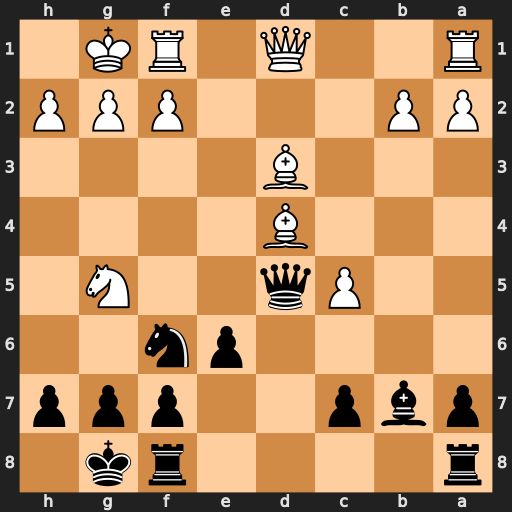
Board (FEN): r4rk1/pbp2ppp/4pn2/2Pq2N1/3B4/3B4/PP3PPP/R2Q1RK1
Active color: b
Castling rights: -
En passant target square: -
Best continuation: Qxg2#